Field crop: maize
Growth stage: 2
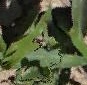
Species: maize